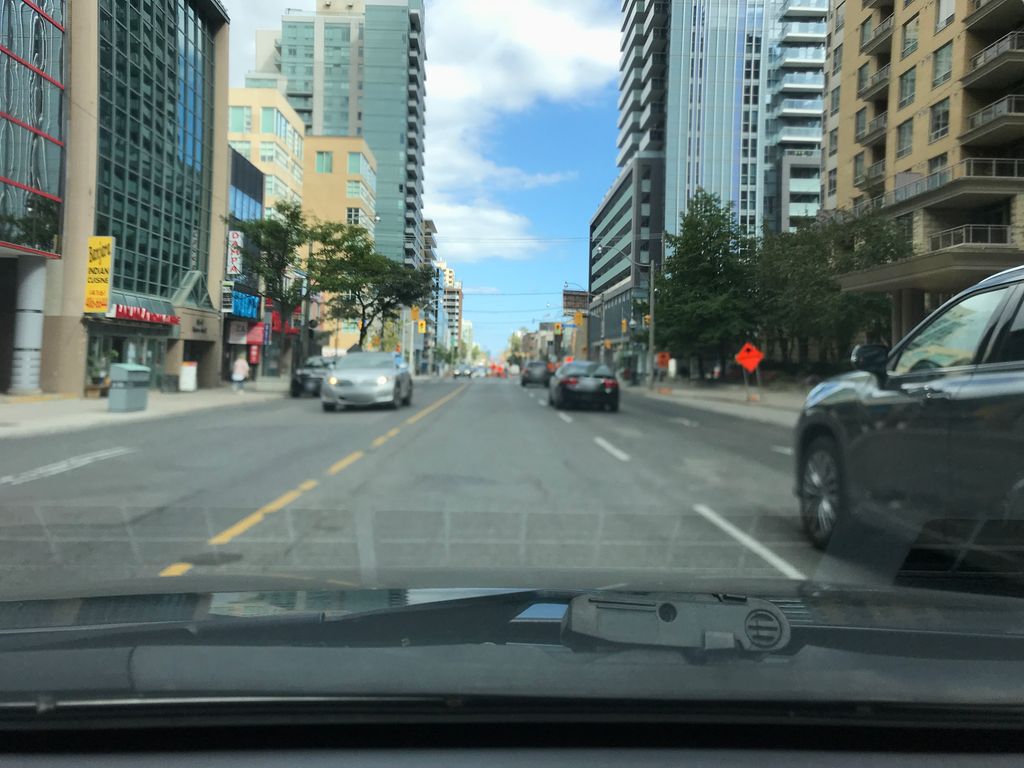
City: toronto